Question: What is the maximum amount of money that can be robbed from the houses? The connected houses cannot be robbed at the same time.
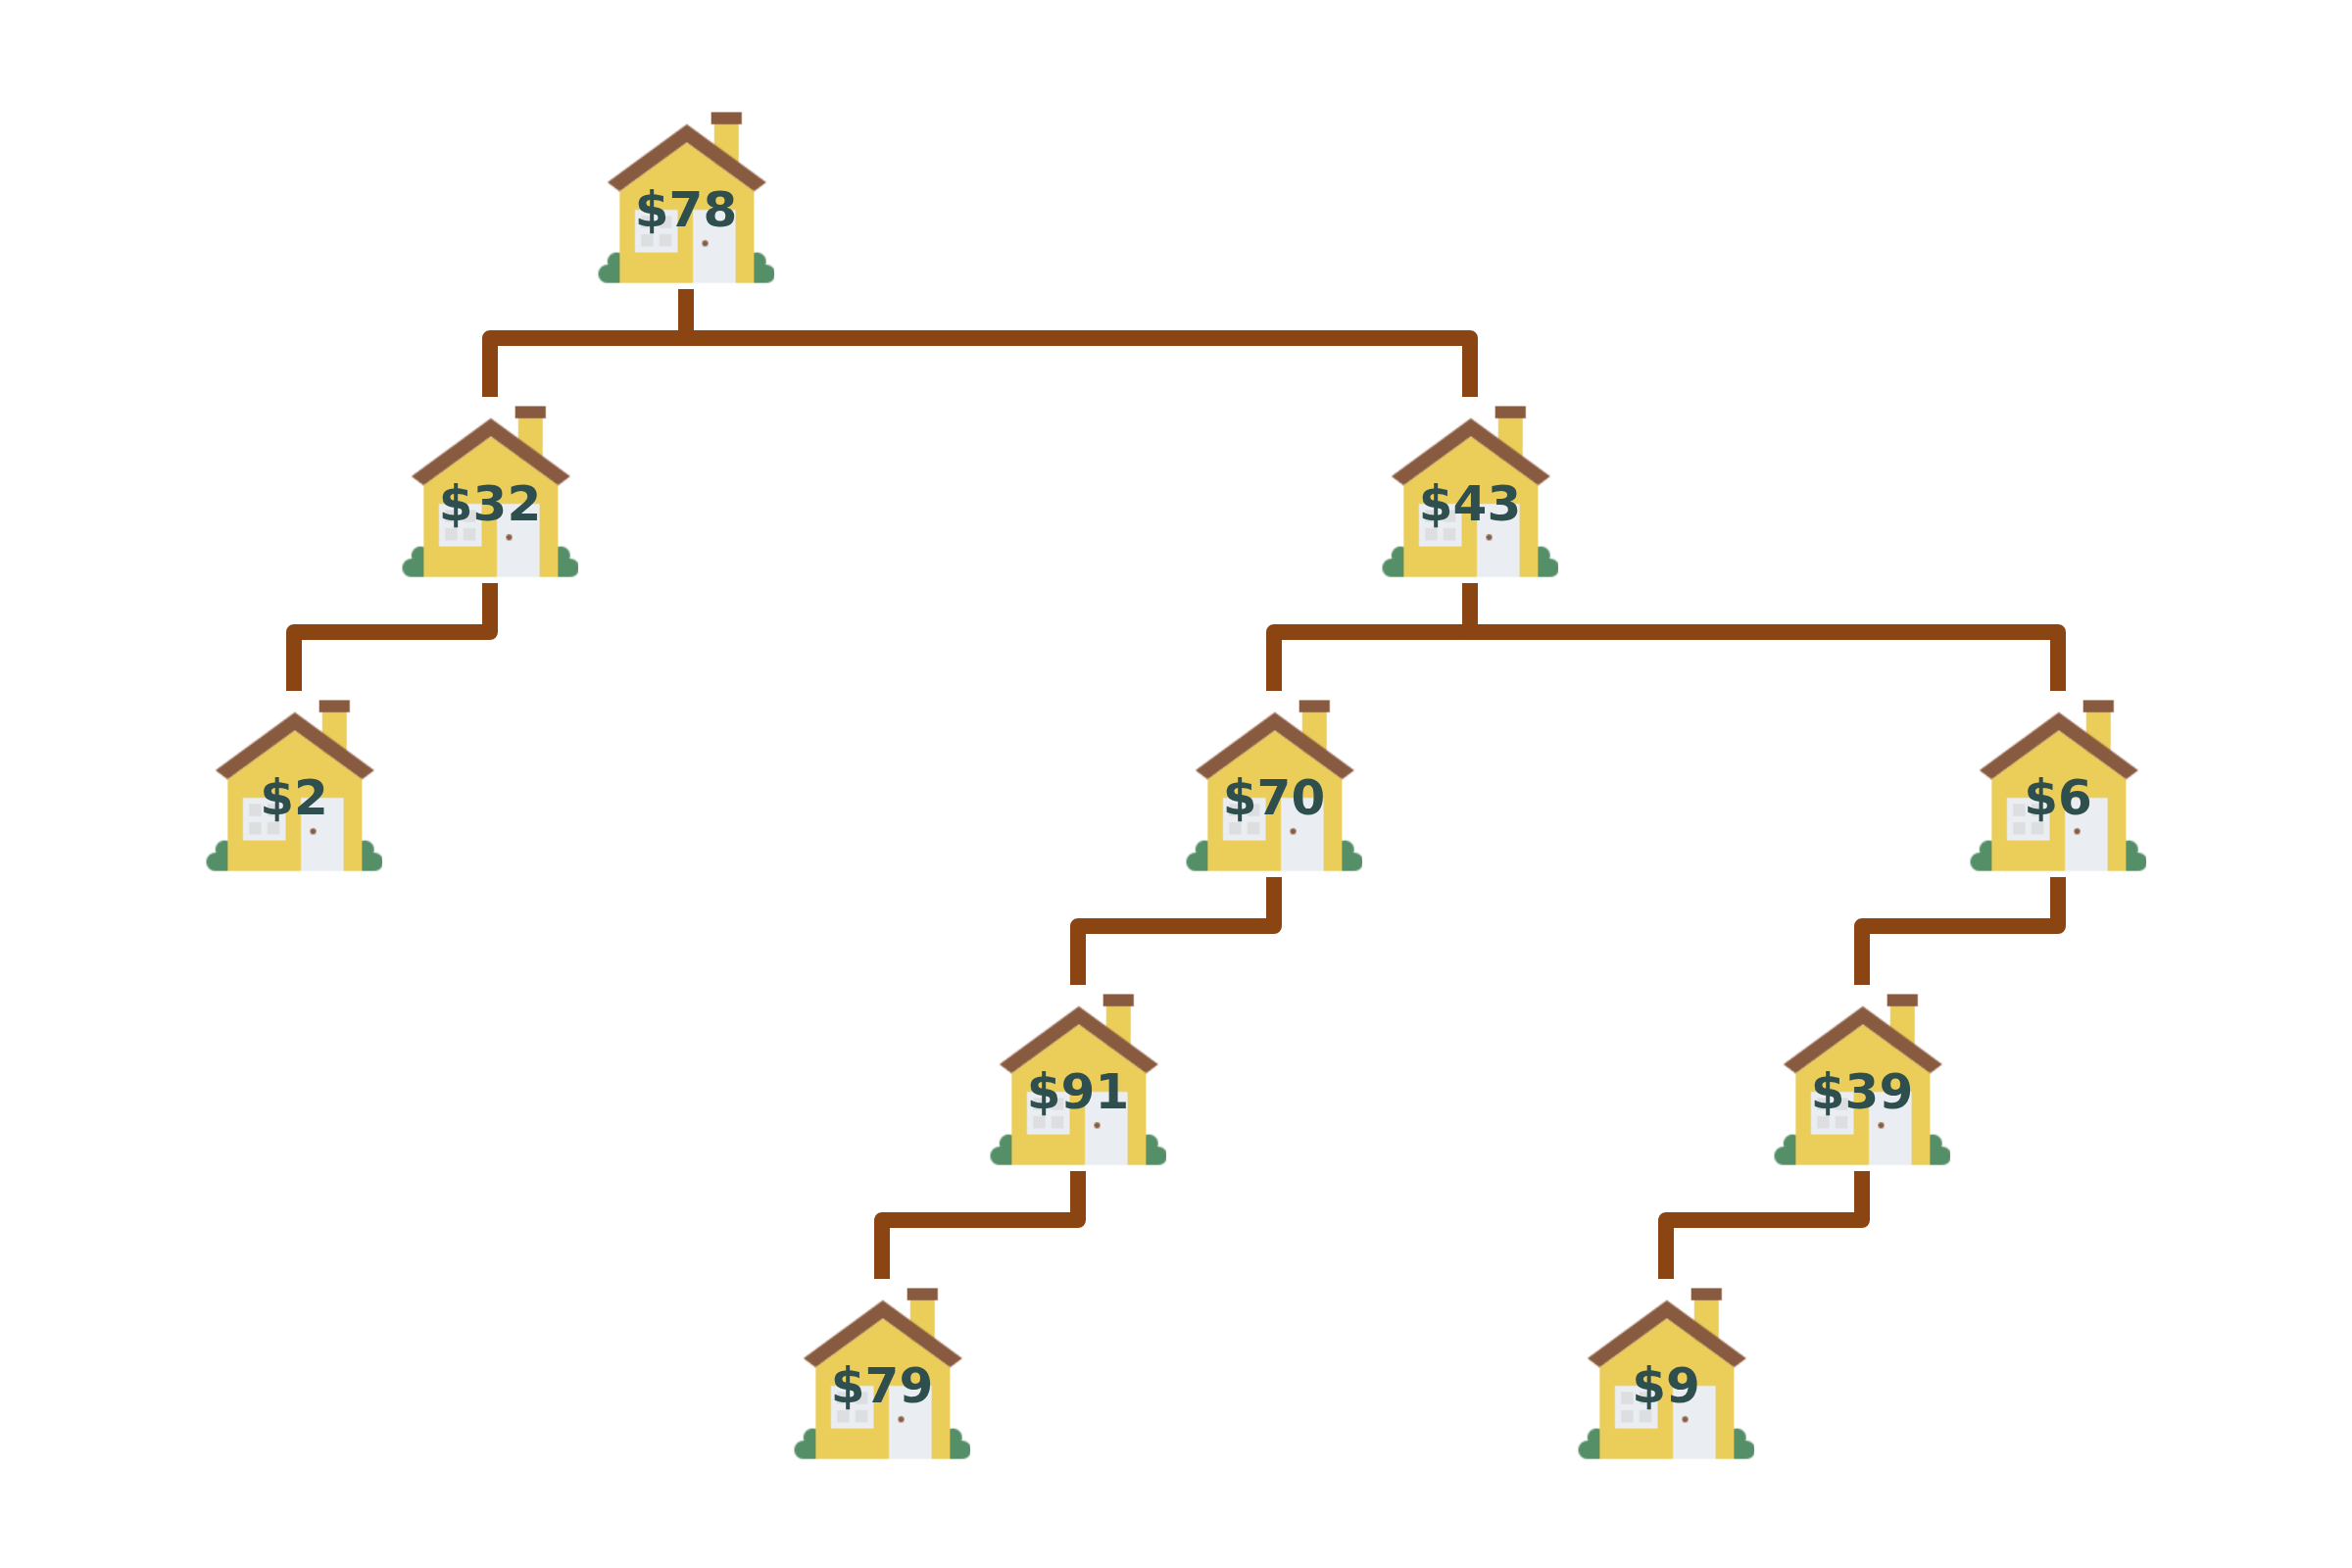
Answer: 268